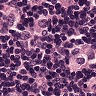
Metastatic tissue present: yes